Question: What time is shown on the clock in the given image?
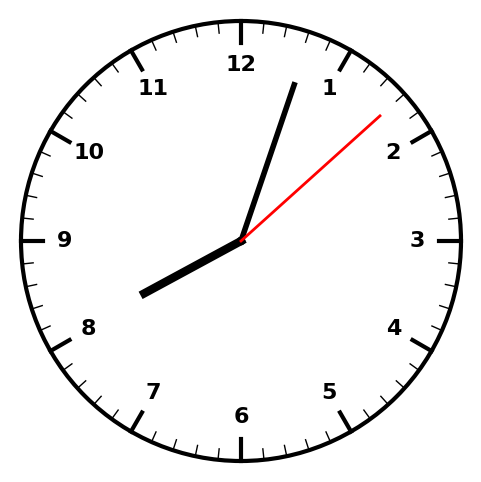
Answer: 08:03:08